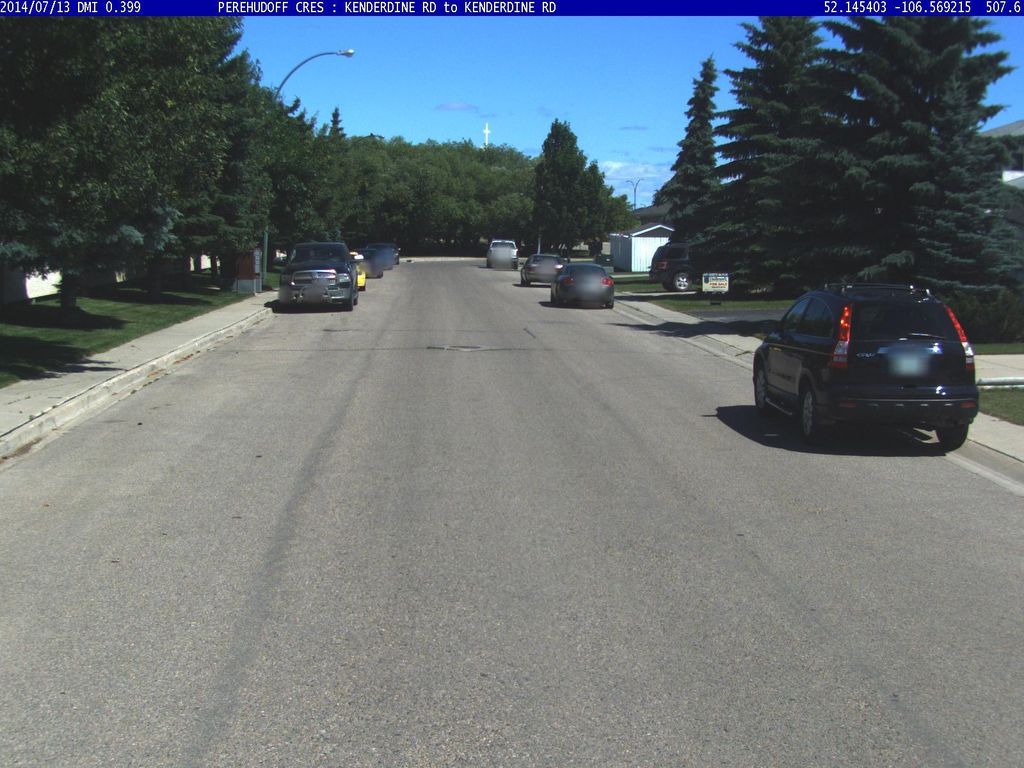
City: saskatoon